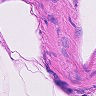
Metastatic tissue present: no